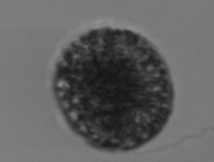
Label: Vicicitus_globosus